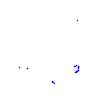
Particle: kaon